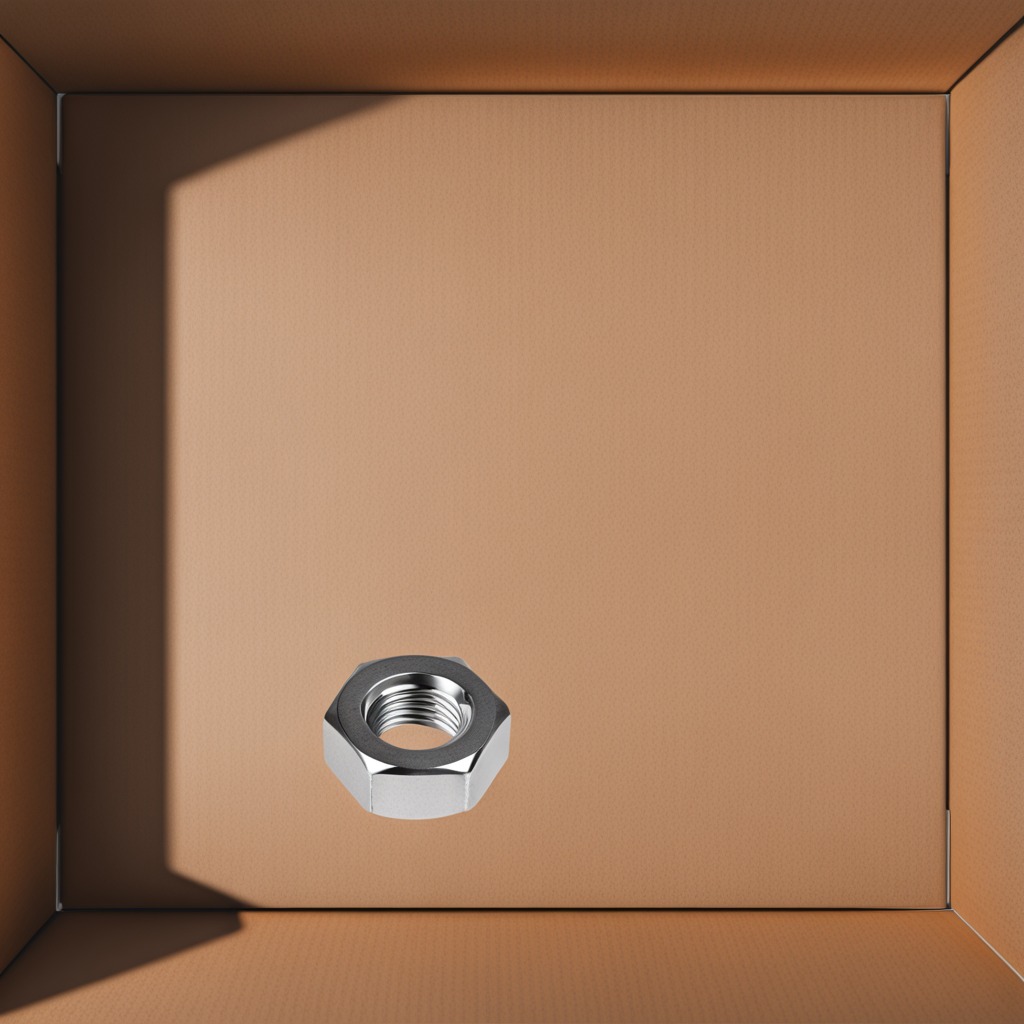
A metal nut lies on the cardboard box surface.